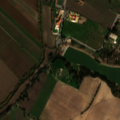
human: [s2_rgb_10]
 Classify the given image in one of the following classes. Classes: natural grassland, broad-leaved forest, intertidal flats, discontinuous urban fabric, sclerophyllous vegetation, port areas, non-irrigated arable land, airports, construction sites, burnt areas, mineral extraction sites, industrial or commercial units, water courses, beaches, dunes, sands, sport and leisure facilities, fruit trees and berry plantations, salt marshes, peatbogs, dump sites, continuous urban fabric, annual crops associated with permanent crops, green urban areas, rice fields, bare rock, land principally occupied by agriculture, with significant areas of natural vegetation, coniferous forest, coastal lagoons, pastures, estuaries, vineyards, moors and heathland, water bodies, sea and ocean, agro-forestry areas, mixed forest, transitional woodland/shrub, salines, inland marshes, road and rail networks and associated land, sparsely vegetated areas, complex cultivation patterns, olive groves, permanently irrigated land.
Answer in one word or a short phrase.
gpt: discontinuous urban fabric, permanently irrigated land, vineyards, complex cultivation patterns, land principally occupied by agriculture, with significant areas of natural vegetation, agro-forestry areas